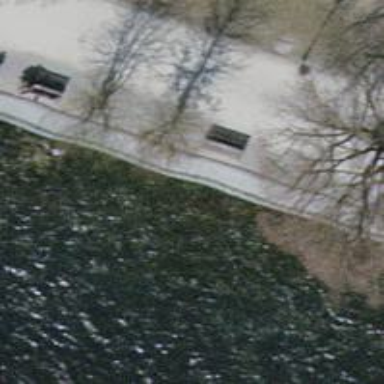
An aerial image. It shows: Brown bench in the vicinity.